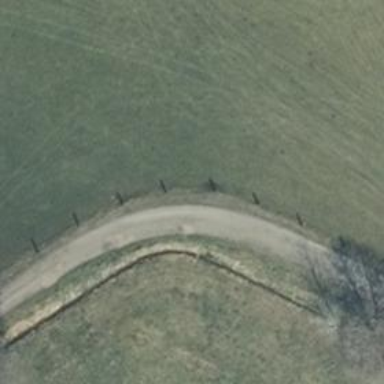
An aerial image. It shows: Gravel track with grade 2 quality.